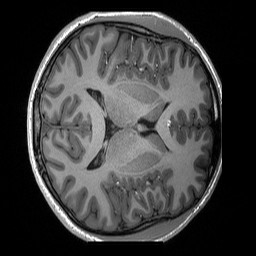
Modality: T1w
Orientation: axial
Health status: ill
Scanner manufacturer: siemens
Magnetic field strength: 3 T
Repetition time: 2.3 s
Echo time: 0.00226 s